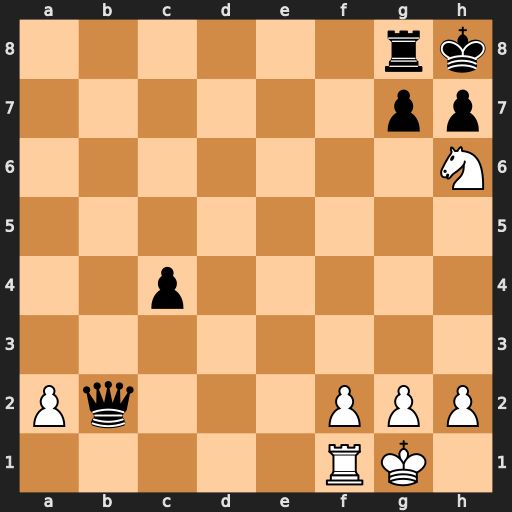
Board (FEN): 6rk/6pp/7N/8/2p5/8/Pq3PPP/5RK1
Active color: w
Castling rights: -
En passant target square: -
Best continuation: Nf7#